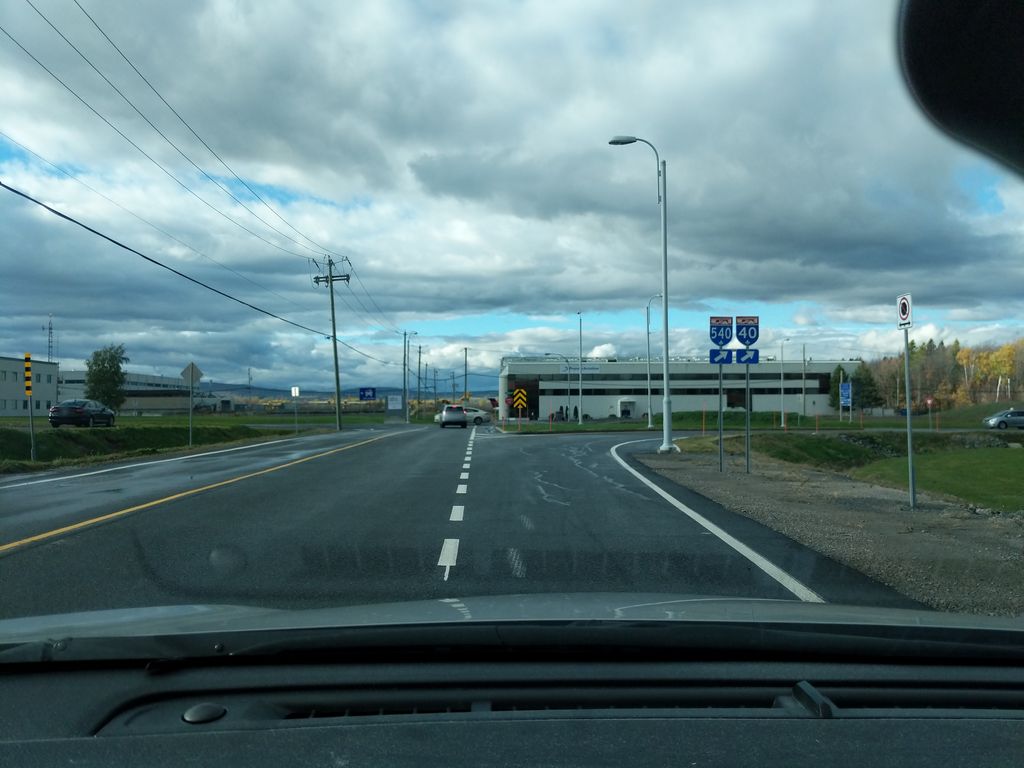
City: quebec_city